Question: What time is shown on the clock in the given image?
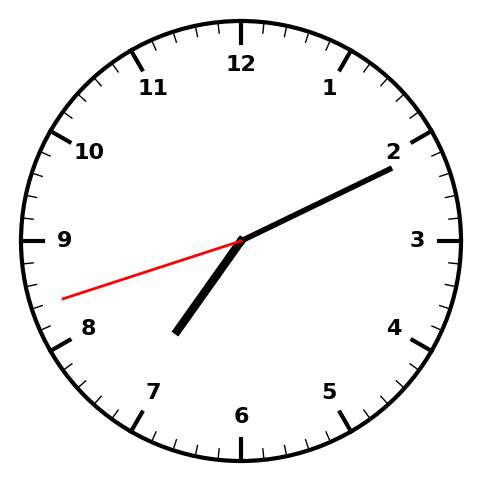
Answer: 07:10:42